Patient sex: M
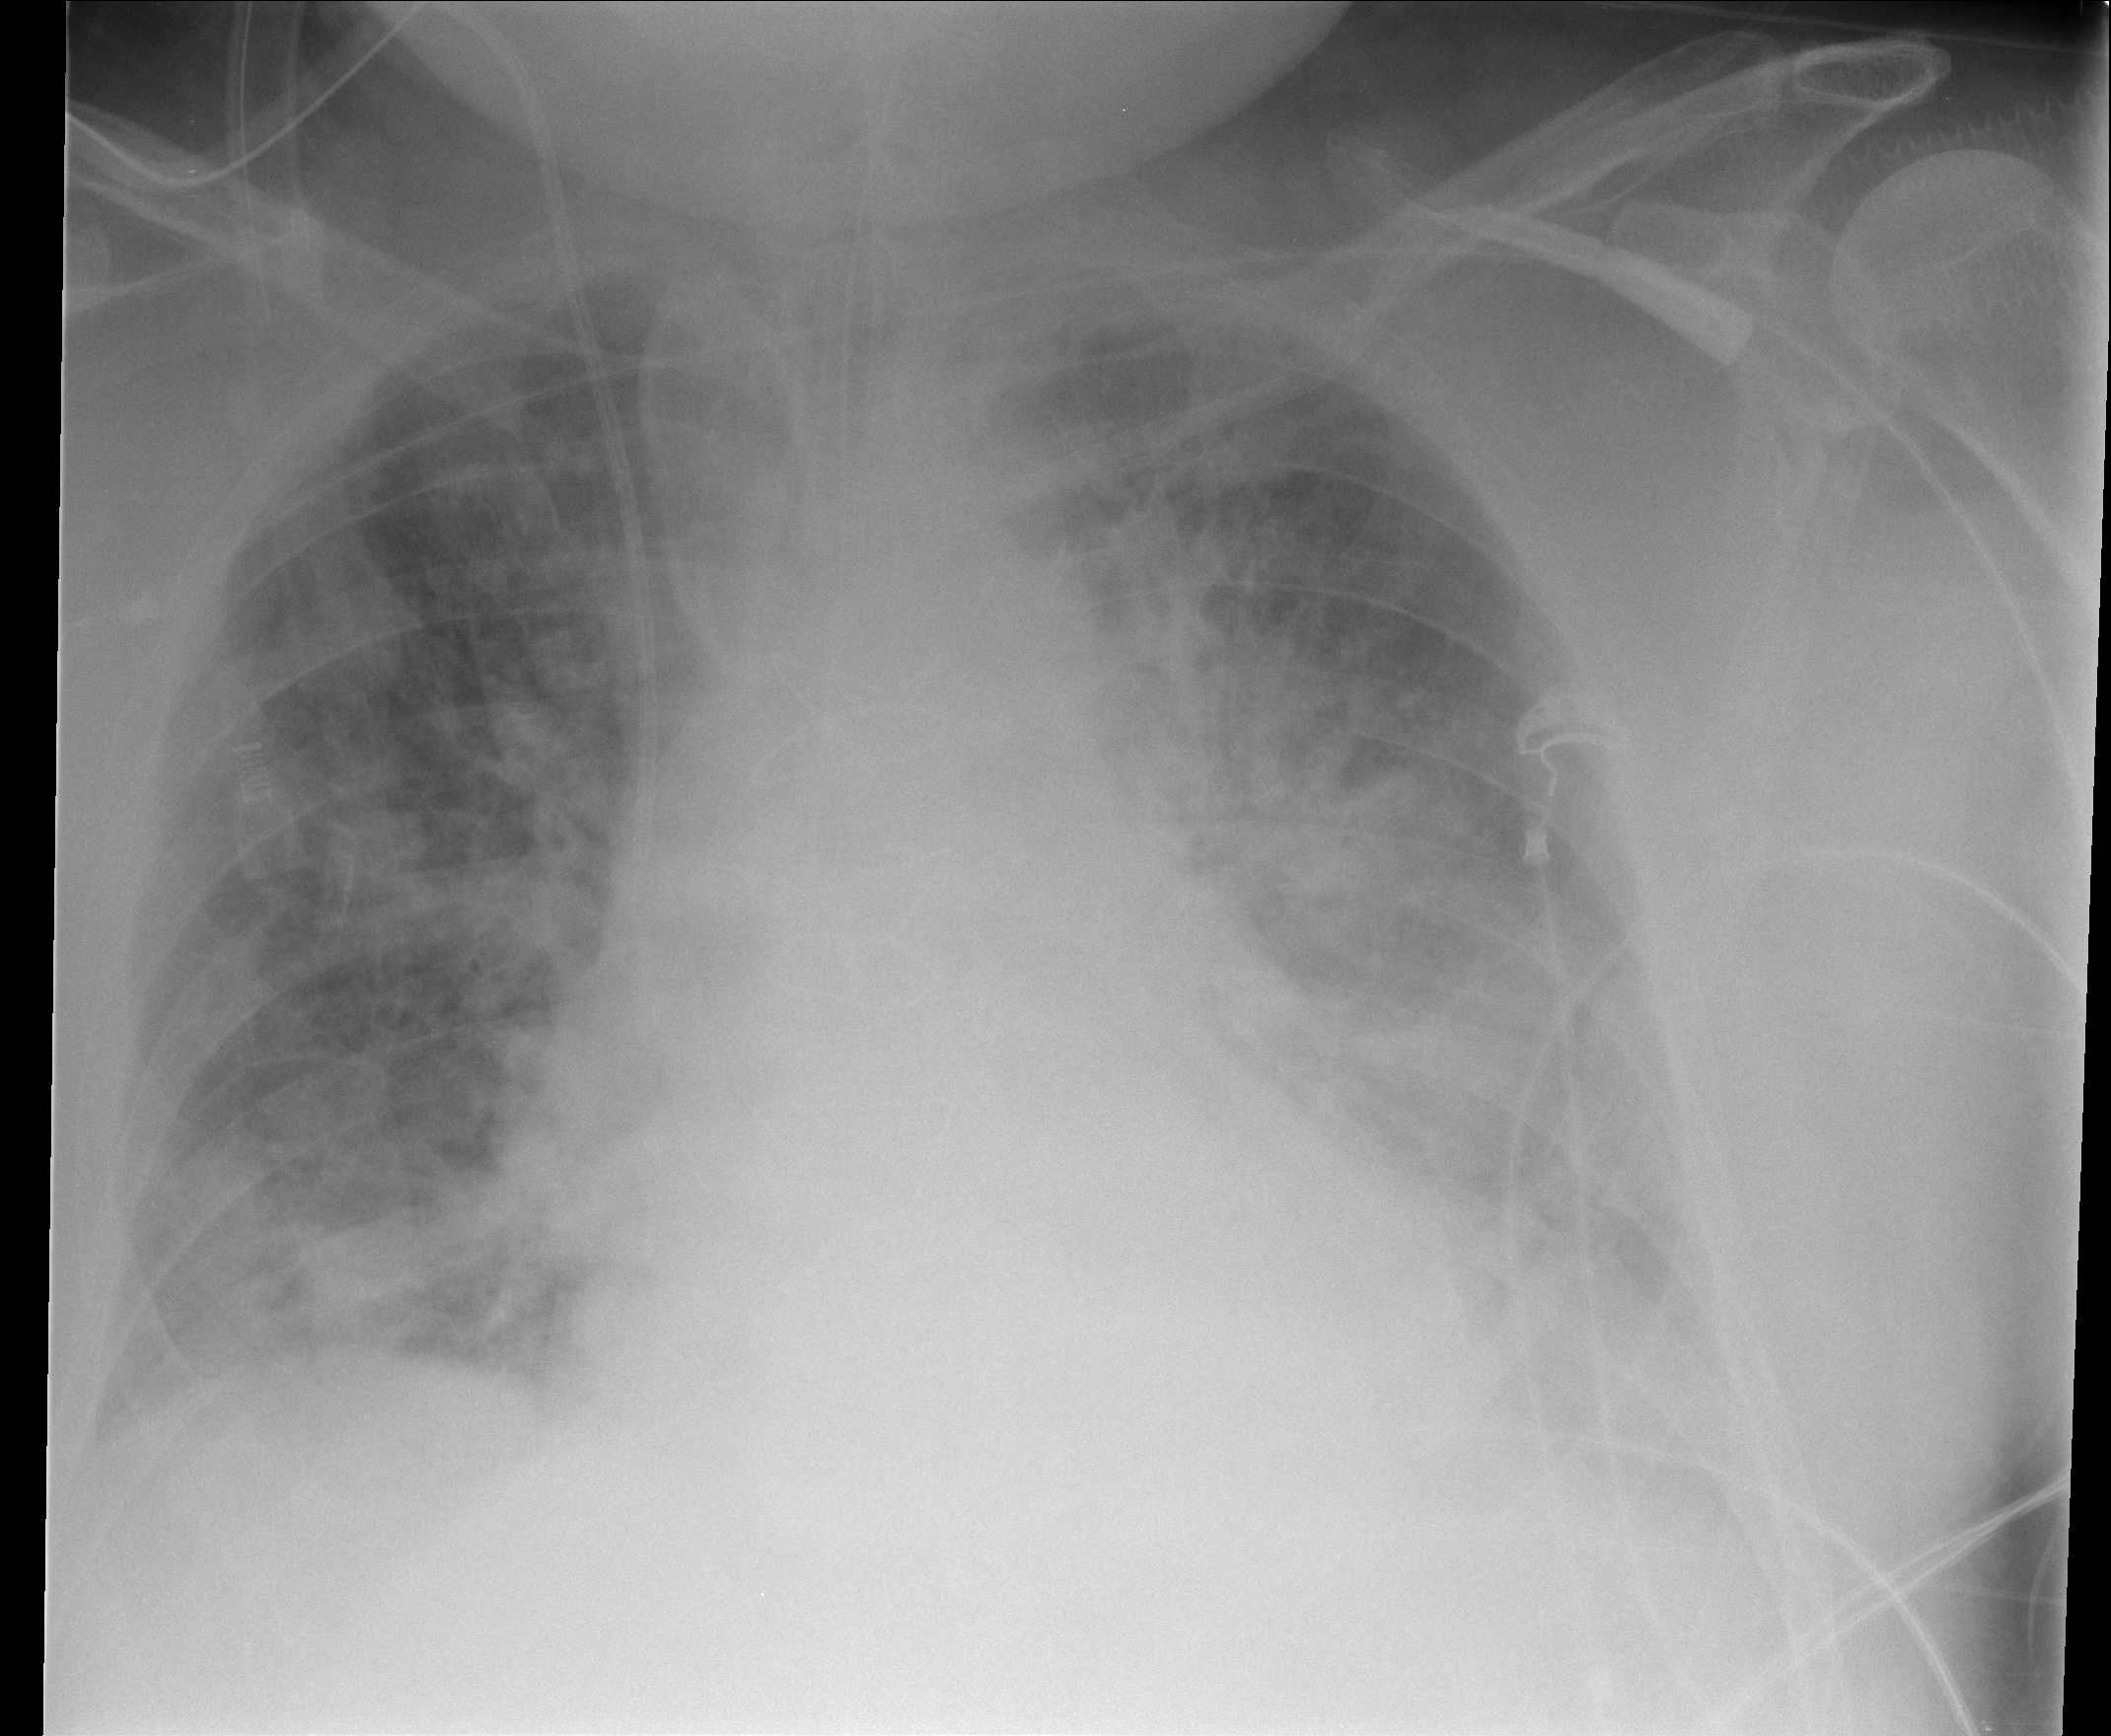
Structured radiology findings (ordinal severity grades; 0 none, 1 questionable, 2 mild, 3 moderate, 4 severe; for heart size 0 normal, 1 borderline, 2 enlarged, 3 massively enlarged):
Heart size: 2
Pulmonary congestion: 3
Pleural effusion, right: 0
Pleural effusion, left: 2
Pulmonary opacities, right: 2
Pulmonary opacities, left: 3
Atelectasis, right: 2
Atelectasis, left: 2